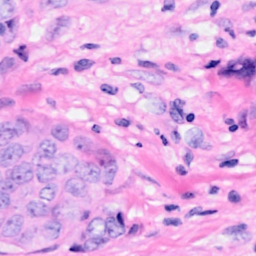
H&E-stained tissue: Breast